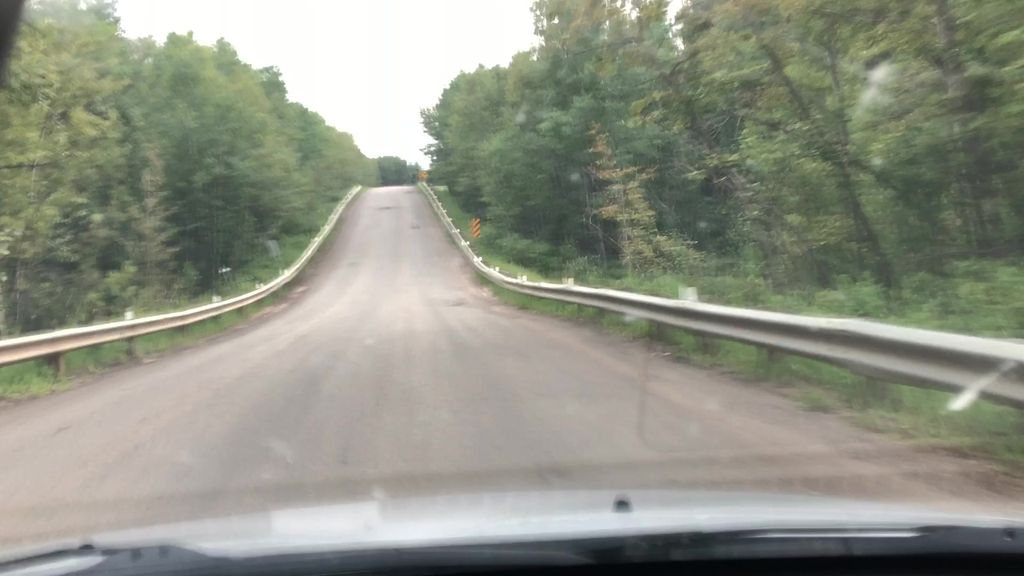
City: edmonton